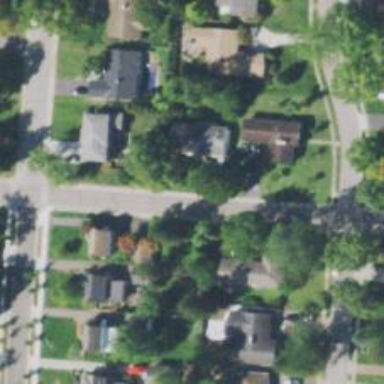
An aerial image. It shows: Residential driveway.